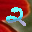
Label: 2